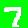
Digit: 7